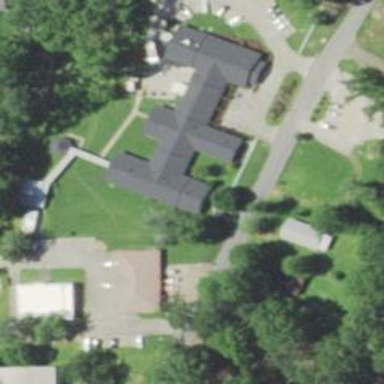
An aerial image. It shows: Nursing home building.